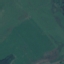
Land use / land cover: Pasture